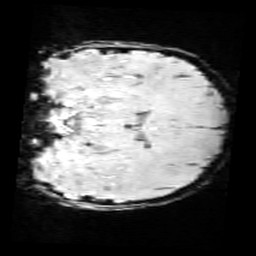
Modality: SWI
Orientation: coronal
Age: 11
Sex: female
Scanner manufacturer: siemens
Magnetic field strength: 3 T
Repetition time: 0.027 s
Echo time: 0.02 s